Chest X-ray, AP view. Patient: 46 years old, sex M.
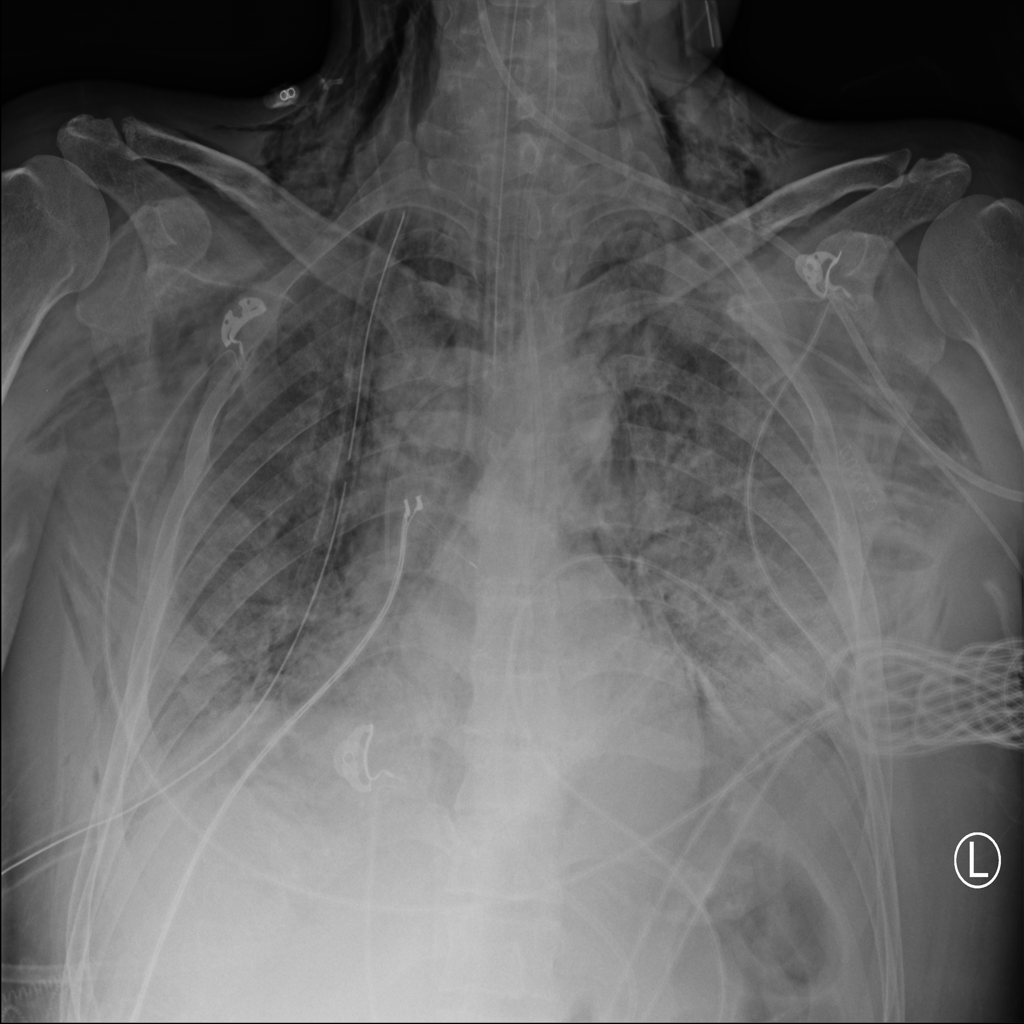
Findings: Emphysema, Infiltration